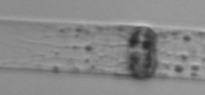
Label: Dactyliosolen_blavyanus